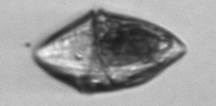
Label: Gyrodinium